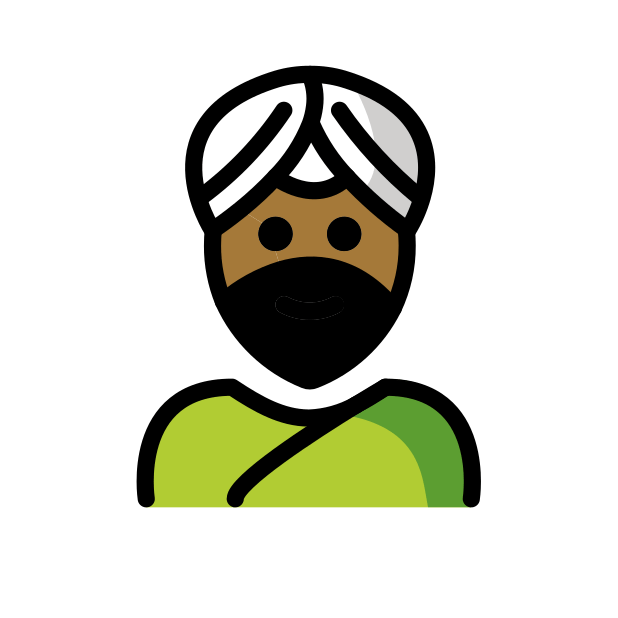
man wearing turban: medium-dark skin tone